Question: I been looking for hours, for a way to check data from 1 table to another with conditional formatting, something like this :

And the conditional formatting would color the cell on table A if any of the items match with another from table B.
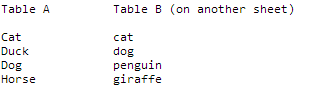
Answer: You can't use Conditional Formatting across worksheets (I've just realised). The only way to do it would be to have a "copy" of your lookup data on the same sheet as the cells where you want the Condintional Formatting. So set e.g. A3 = Sheet2!A3, A4 = Sheet2!A4 etc. You should then be able to use Conditional Formatting for the cells. So select one cell in table A, go to Format/Conditional Formatting and pick formula, then go for something like this:
'''
=NOT(ISNA(VLOOKUP(D3,$A$3:$A$6,1,0)))
'''
Where D3 is the cell in table A, and $A$3:$A$6 is the location of table B. Or similar.